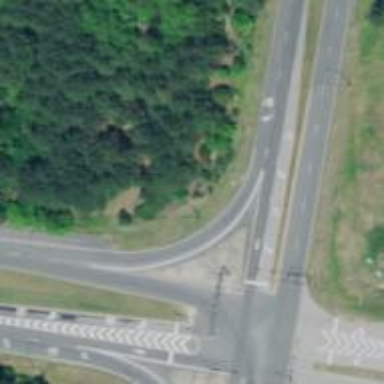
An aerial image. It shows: Secondary link road.